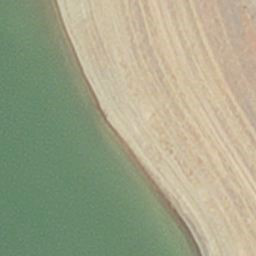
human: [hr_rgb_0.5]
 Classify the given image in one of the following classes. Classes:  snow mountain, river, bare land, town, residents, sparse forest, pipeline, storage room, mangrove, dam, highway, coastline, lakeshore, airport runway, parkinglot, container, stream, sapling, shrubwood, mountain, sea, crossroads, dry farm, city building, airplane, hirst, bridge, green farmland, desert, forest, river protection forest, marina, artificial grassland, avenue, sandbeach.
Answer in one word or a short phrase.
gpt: hirst